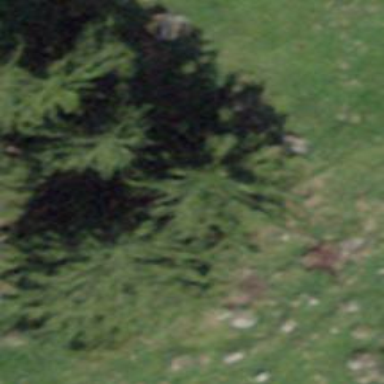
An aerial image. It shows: Forest area.